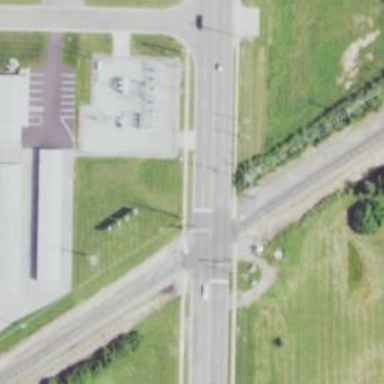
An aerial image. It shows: Railway crossing.